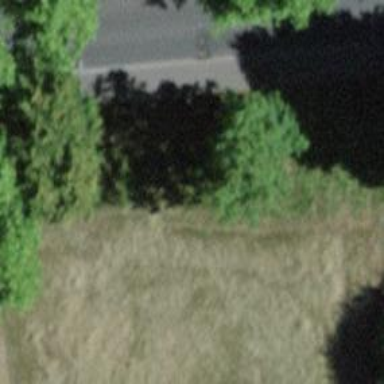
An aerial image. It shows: Avenue lined with trees.